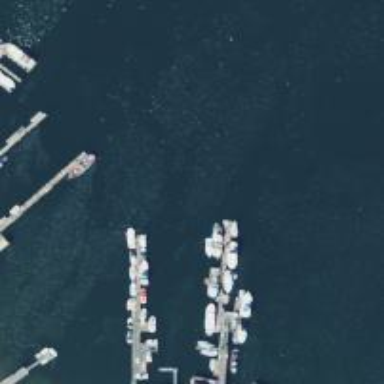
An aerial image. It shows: Man-made pier.